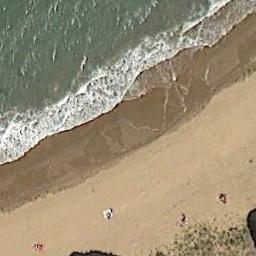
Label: beach